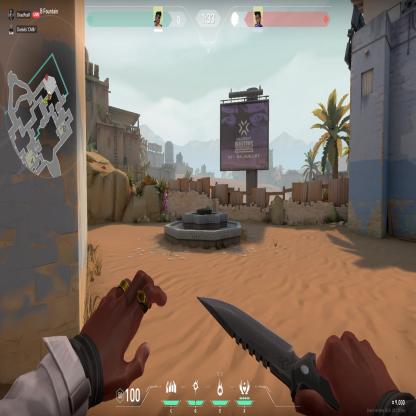
Label: enemy